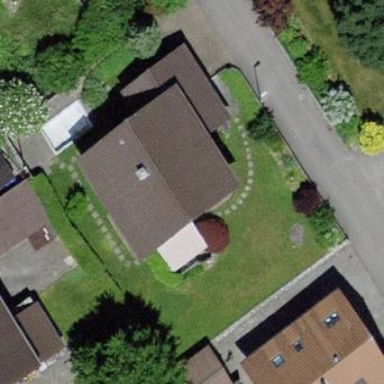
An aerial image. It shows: Residential building.